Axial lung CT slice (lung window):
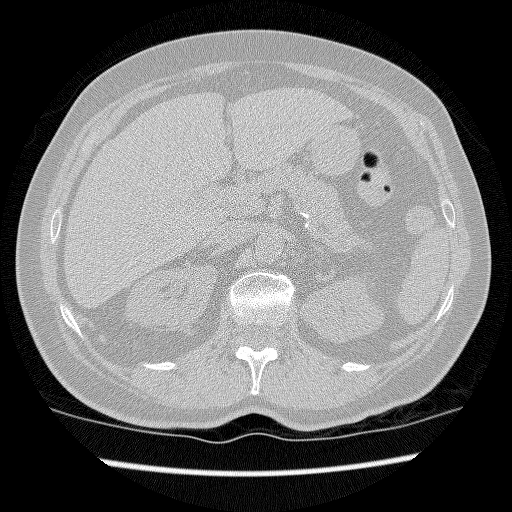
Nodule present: no